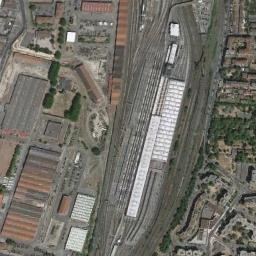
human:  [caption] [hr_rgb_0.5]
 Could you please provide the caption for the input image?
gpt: The railway station is next to some buildings and trees .

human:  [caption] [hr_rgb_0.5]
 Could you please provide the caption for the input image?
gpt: There is a railway station in the crowded city .

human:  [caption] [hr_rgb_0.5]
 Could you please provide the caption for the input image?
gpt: The railway station has lots of railways and some white buildings and the railway station is surrounded by lots of other buildings .

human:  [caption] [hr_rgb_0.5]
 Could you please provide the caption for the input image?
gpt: Many buildings of different shapes are beside the railway station .

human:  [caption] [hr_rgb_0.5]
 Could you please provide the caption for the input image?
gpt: There are many buildings and some green trees around the railway station .